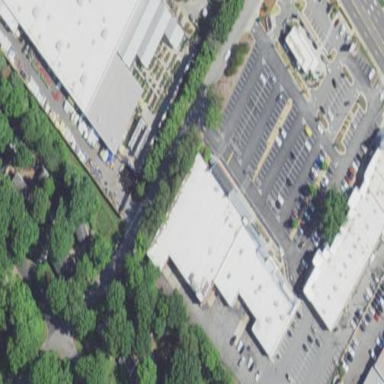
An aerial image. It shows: Retail area.